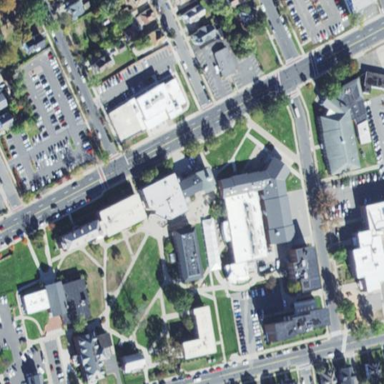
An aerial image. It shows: College.